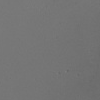
Atmospheric dust classification: not_dusty